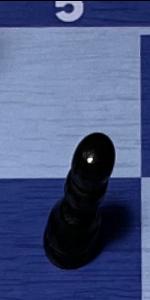
Label: Pawn_Black